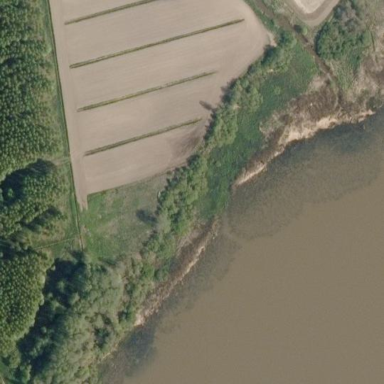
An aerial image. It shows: Reedbed in wetland area.